Question: I think I have most of my code right. I'm trying to take videos (Uri) from my SD card, change them to bitmaps and put it through 'ThumbnailUtils' (as suggested here on Stack), like this:
'''
Uri uri = Uri.fromFile(singleFile);
// create thumbnail: MINI_KIND: 512 x 384 thumbnail
bitmapThumb = ThumbnailUtils.createVideoThumbnail(uri.getPath(),MediaStore.Video.Thumbnails.MINI_KIND);
'''
This code seems to be correct. Where it gets complicated is that I'm using a model and an adapter, so go through a few steps.
1. Pull the videos from my SD card
2. Change the Uri into a Bitmap for the ThumbnailUtils method.
3. Put that bitmap into a new VideoGridItem object
4. Add that object to my adapter.
5. Call getVideo() in my adapter class which gets the bitmap from my model object
6. Set that bitmap to my ImageView in my adapter
There might be something I'm missing in these steps. I did a log on this: 'Bitmap bm = videoGridItem.getVideo();' and oddly, 'bm' returns null. Which makes sense since I see nothing in the place where my video should be.
The screenshot below, shows that the code did pull my 1 video from my SD card (so my file I/O is probably okay) and filled the rest of the grid with placeholder images, but I'm don't know why it's not showing the video thumbnail. There is no crash or anything, just no thumbnail. Thanks for your help.

'''
package org.azurespot.cutecollection.videotab;
import android.graphics.Bitmap;
import android.graphics.BitmapFactory;
import android.media.ThumbnailUtils;
import android.net.Uri;
import android.os.Bundle;
import android.os.Environment;
import android.provider.MediaStore;
import android.support.v4.app.Fragment;
import android.util.Log;
import android.view.LayoutInflater;
import android.view.View;
import android.view.ViewGroup;
import android.widget.ArrayAdapter;
import android.widget.GridView;
import org.azurespot.R;
import java.io.File;
import java.util.ArrayList;
/**
* Created by mizu on 2/8/15.
*/
public class VideoTab extends Fragment {
ArrayList<VideoGridItem> videoList = new ArrayList<>();
ArrayAdapter<VideoGridItem> adapter;
private String[] numberSDCardFiles = null;
File[] files;
Bitmap bitmapThumb;
VideoGridItem videoGridItem;
VideoGridItem drawableObject;
public VideoTab() {
super();
}
@Override
public View onCreateView(LayoutInflater inflater, ViewGroup container,
Bundle savedInstanceState) {
// Inflate the layout for this fragment
View v = inflater.inflate(R.layout.video_tab, container, false);
// Create the Custom Adapter Object
adapter = new GridViewVideoAdapter(getActivity(), videoList);
// with fragments, make sure you include the rootView when finding id
GridView gridView = (GridView) v.findViewById(R.id.video_grid);
gridView.setAdapter(adapter);
if(adapter.getCount() == 0) {
// load contents of SD card
loadVideos();
// turn drawable into an object of type Bitmap
drawableObject = new VideoGridItem(BitmapFactory.decodeResource(getResources(),
R.drawable.ic_video_placeholder));
// add the default icons remaining, to GridView, if less than 14 files on SD card
for (int i = 0; i < (14 - numberSDCardFiles.length); i++) {
adapter.add(drawableObject);
adapter.notifyDataSetChanged();
}
}
return v;
}
public void loadVideos() {
try {
// gets directory Cute Videos from sd card
File cuteVideosDir = new File(Environment.getExternalStoragePublicDirectory
(Environment.DIRECTORY_MOVIES), "Cute Videos");
files = cuteVideosDir.listFiles();
for (File singleFile : files) {
Uri uri = Uri.fromFile(singleFile);
// create thumbnail: MINI_KIND: 512 x 384 thumbnail
bitmapThumb = ThumbnailUtils.createVideoThumbnail(uri.getPath(),
MediaStore.Video.Thumbnails.MINI_KIND);
videoGridItem = new VideoGridItem(bitmapThumb);
Log.d("TAG", "Value of videoGridItem: " + videoGridItem);
adapter.add(videoGridItem);
adapter.notifyDataSetChanged();
}
} catch (Exception e) {
e.printStackTrace();
}
// get number of files in Cute Videos directory
numberSDCardFiles = new String[files.length];
}
}
'''
'''
package org.azurespot.cutecollection.videotab;
import android.content.Context;
import android.graphics.Bitmap;
import android.util.Log;
import android.view.LayoutInflater;
import android.view.View;
import android.view.ViewGroup;
import android.widget.ArrayAdapter;
import android.widget.ImageView;
import android.widget.LinearLayout;
import org.azurespot.R;
import java.util.ArrayList;
/**
* Created by mizu on 2/8/15.
*/
public class GridViewVideoAdapter extends ArrayAdapter<VideoGridItem> {
ViewHolder holder = null;
int position;
public GridViewVideoAdapter(Context context, ArrayList<VideoGridItem> videos) {
super(context, 0, videos);
}
@Override
public View getView(int position, View convertView, ViewGroup parent) {
View v = convertView;
this.position = position;
if (v == null) {
v = LayoutInflater.from(getContext())
.inflate(R.layout.video_grid_item, parent, false);
holder = new ViewHolder();
holder.imageView = (ImageView) v.findViewById(R.id.video_grid_view);
// stores holder with view
v.setTag(holder);
} else {
holder = (ViewHolder)v.getTag();
}
// gets position of whichever photo you click on in the GridView
final VideoGridItem videoGridItem = getItem(position);
if (videoGridItem != null) {
Bitmap bm = videoGridItem.getVideo();
Log.d("TAG", "Value of bm: " + bm);
holder.imageView.setImageBitmap(bm);
// positioning the image in the GridView slot
holder.imageView.setLayoutParams(new LinearLayout.LayoutParams(512, 384));
}
return v;
}
public class ViewHolder{
ImageView imageView;
}
}
'''
'''
package org.azurespot.cutecollection.videotab;
import android.graphics.Bitmap;
/**
* Created by mizu on 3/28/15.
*/
public class VideoGridItem {
private Bitmap video;
public VideoGridItem(Bitmap video) {
super();
this.video = video;
}
public Bitmap getVideo() {
return video;
}
public void setVideo(Bitmap video) {
this.video = video;
}
}
'''
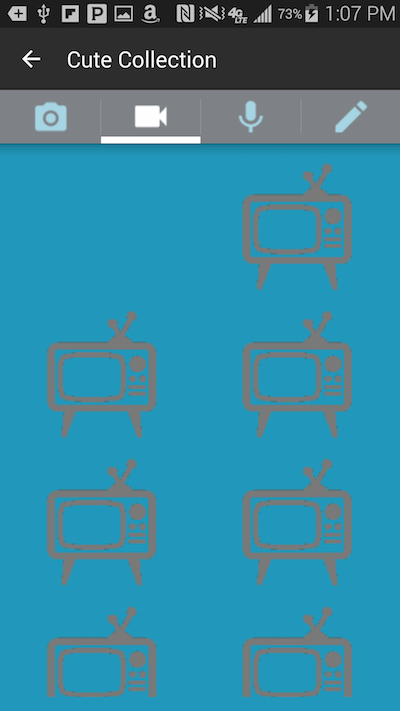
Answer: Turns out my video saving code (in another activity) was not correct after all. I did not think it had any errors, because videos were getting saved to my SD card just fine. But what I didn't realize is that they were not playable. Upon closer look, I saw that only an assigned file name was being saved, not the actual 'Uri' of the video.
So what other posts said about 'ThumbnailUtils.createVideoThumbnail()' was indeed correct: the only time it will return 'null' is if the video file is corrupt or inoperable. So once I fixed that, everything worked like a charm. So the above code is actually working code.
Lesson learned: don't assume you have a working video in your SD card directory! Even if it is in sheep's clothing (the mp4 files really looked perfectly fine), it might be a wolf underneath.